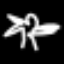
Label: palm tree